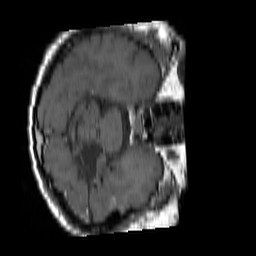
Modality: T1w
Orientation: axial
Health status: ill
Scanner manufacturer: siemens
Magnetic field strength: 1.5 T
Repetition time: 0.417 s
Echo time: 0.0099 s